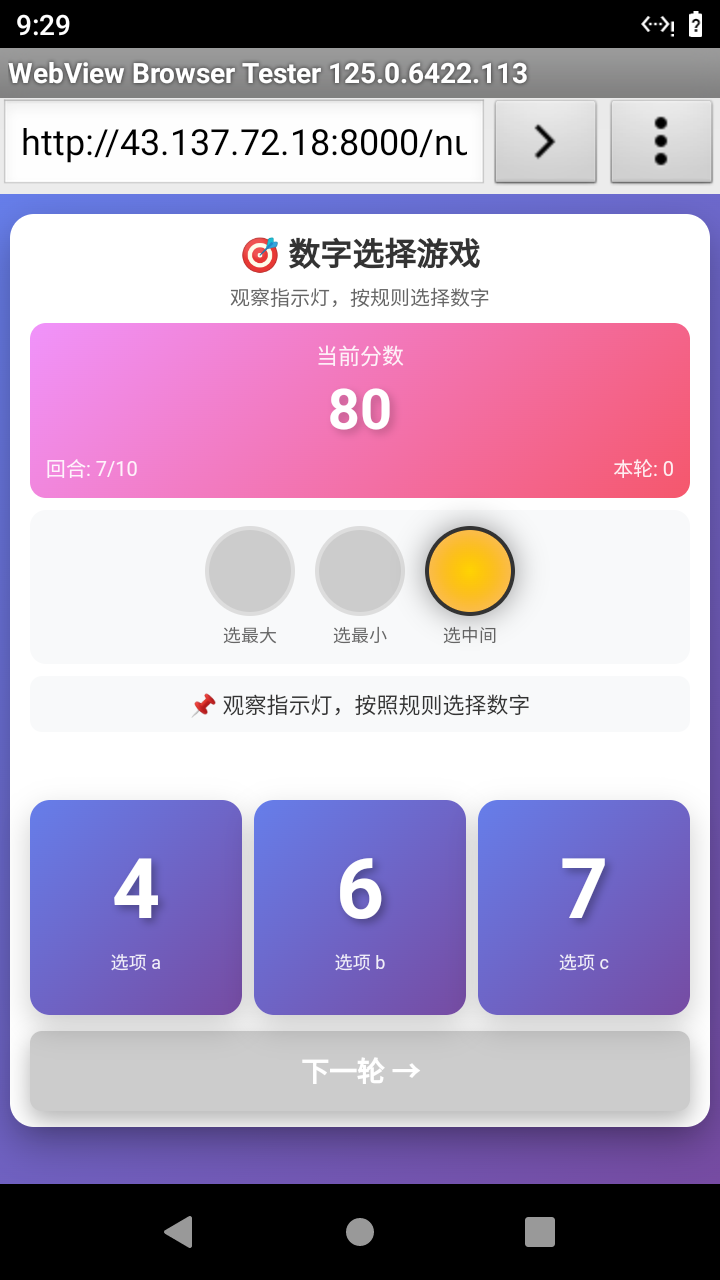

Select the correct number based on the traffic light color.
Answer: 1